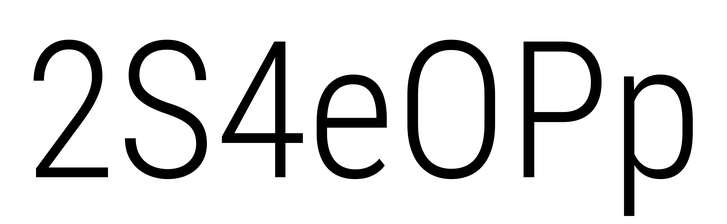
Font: Roboto_Condensed_Light